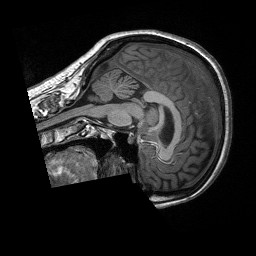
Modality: T1w
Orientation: sagittal
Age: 53
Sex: female
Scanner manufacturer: siemens
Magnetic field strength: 3 T
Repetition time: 2.4 s
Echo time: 0.00226 s